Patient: sex F, age 65
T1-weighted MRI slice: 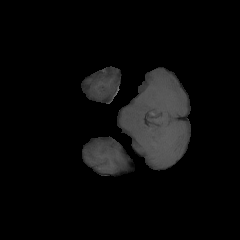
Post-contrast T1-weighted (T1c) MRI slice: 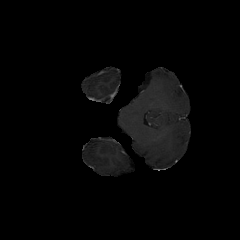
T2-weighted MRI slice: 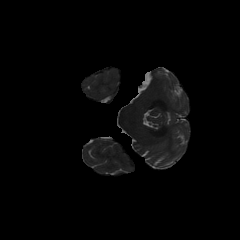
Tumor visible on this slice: no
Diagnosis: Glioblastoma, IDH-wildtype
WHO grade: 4